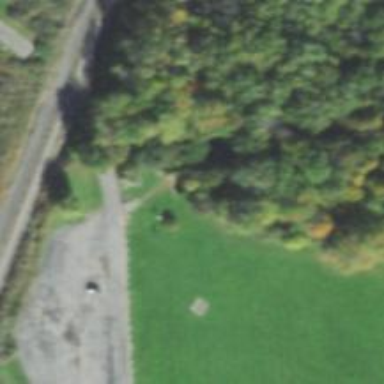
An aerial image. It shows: Disc golf tee.